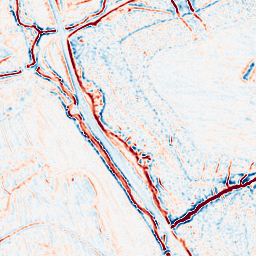
Category: multiscale
Decomposition family: log
Decomposition parameters: sigma: 1
Upsampling method: linear_exact
Upsampling parameters: scale: 4
Upsampling scale: 4